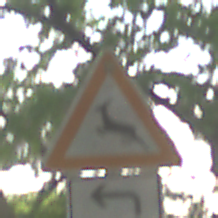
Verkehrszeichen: WildwechselRechts
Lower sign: RichtungsangabeDurchPfeile2
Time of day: MorningAfternoon
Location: Outdoor (RoadRail)
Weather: Clear
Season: NotSpecified
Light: Natural